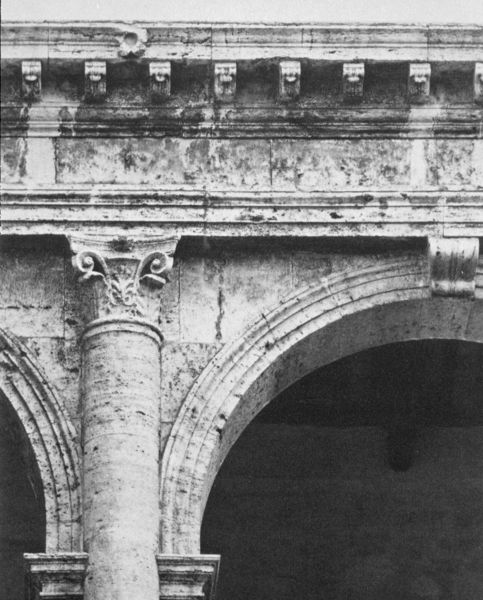
Titel: Palazzo Venezia (Innenhof: Tabulariumsmotiv, Detail)
Künstler: Francesco del Borgo
Standort: Roma
Institution: Palazzo Venezia
Schlagwörter: blätter, dunkel, schatten, weiß, ausschnitt, fenster, grau, hell, licht, marmor, schwarz, säule, säulen, gebäude, haus, architektur, stein, rund, relief, bogen, fassade, italien, süden, mauer, ziegel, pilaster, rundbogen, detail, tor, zinnen, galerie, foto, fotografie, bögen, arkade, burg, schwarz weiß, zwickel, architrav, kapitell, photo, fragment, fries, gemäuer, schlussstein, sims, gesims, voluten, rosette, antik, tempel, volute, laubengang, fotographie, schaft, laube, fot, verfallen, gebälk, bauwerk, akanthus, akantus, faszien, bogengang, guttae, halbsäule, jonisch, gestuft, schlusstein, gluttae, regulae, schwarz weiß7, achritektur